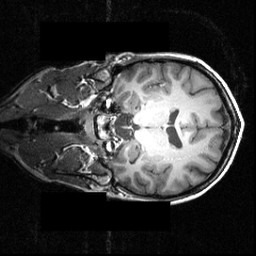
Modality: T1w
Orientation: coronal
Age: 25
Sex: female
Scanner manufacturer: siemens
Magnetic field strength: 3.951 T
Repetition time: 1.5 s
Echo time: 0.00335 s